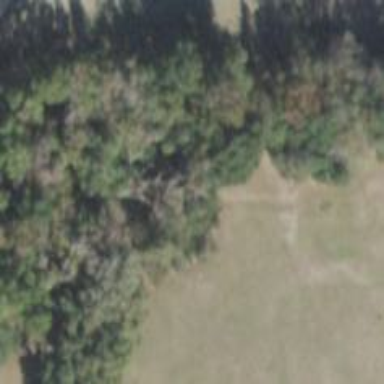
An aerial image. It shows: Mixed leaf woodland.